Field crop: maize
Growth stage: 2
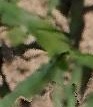
Species: maize